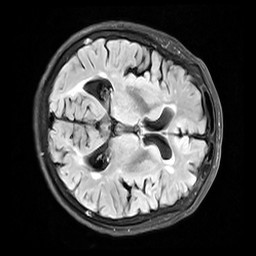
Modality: FLAIR
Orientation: axial
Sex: female
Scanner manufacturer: siemens
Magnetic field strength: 3 T
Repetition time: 10 s
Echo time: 0.09 s